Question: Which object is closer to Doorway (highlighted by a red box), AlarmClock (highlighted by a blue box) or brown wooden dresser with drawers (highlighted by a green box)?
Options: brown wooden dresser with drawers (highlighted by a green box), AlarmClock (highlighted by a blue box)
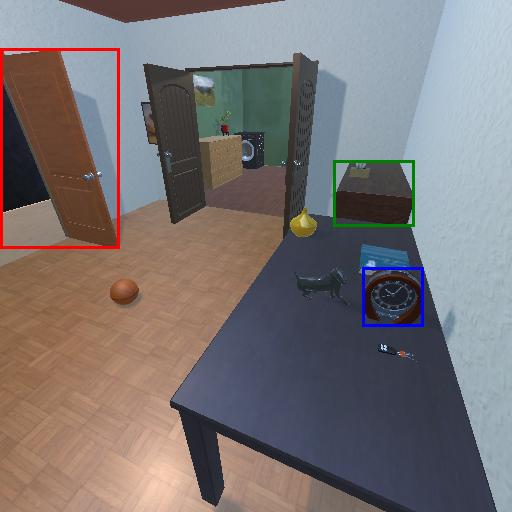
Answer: brown wooden dresser with drawers (highlighted by a green box)